Question: I have successfully parsed my json images and displayed the response as image ,however I can only display one image at a time.

Before posting this question I have also looking to this solution. I want to display these images as listview along with my other json values using using the below code.
'''
protected void onCreate(Bundle savedInstanceState) {
// TODO Auto-generated method stub
super.onCreate(savedInstanceState);
setContentView(R.layout.main);
JSONParser prop = new JSONParser();
JSONObject json = prop.getJSONFromUrl(url);
try{
properties = json.getJSONArray(TAG_PROPERTY);
for (int i = 0; i < properties.length(); i++) {
JSONObject c = properties.getJSONObject(i);
String photoThumbnailUrl = c.getString(TAG_PHOTOS);
// load image view control
imgView = (ImageView) findViewById(R.id.imgView);
// grab image to display
try {
imgView.setImageDrawable(grabImageFromUrl(photoThumbnailUrl));
} catch (Exception e) {
txtUrl.setText("Error: image not grabed");
}
}
}catch (Exception ex) {
txtUrl.setText("Error: Properties not recieved");
}
}
private Drawable grabImageFromUrl(String photoThumbnailUrl) {
System.out.println(photoThumbnailUrl);
// TODO Auto-generated method stub
return null;
}
//from here only one image is displayed....
//start the listview here
public View getView(int position, View convertView, ViewGroup parent) {
System.out.println("ok");
// TODO Auto-generated method stub
ViewHolder holder;
if (convertView == null) {
//convertView = inflater.inflate(R.layout.list_items, null);
holder = new ViewHolder();
holder.identifier= (TextView) convertView
.findViewById(R.id.identifier);
holder.price = (TextView) convertView.findViewById(R.id.price);
holder.address = (TextView) convertView.findViewById(R.id.address);
holder.photoThumbnailUrl = (ImageView) convertView
.findViewById(R.id.imgView);
convertView.setTag(holder);
System.out.println("identifier");
} else {
holder = (ViewHolder) convertView.getTag();
}
return convertView;
}
class ViewHolder{
public TextView identifier;
public TextView price;
public TextView address;
public ImageView photoThumbnailUrl;
}
}
'''
Many thanks
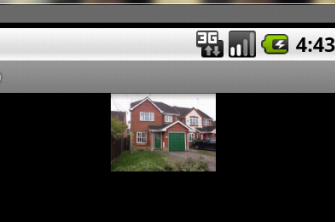
Answer: I think you should create a custom listview item with XML and use a SimpleAdapter to fill each row with the JSON items. A while back is used <URL> article to help me out, I hope it helps you as well.